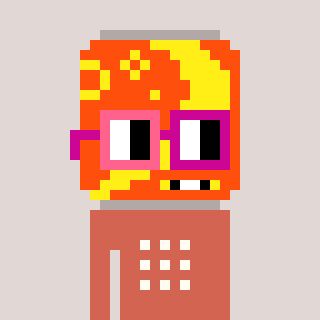
a pixel art character with square pink and red glasses, a pop-shaped head and a peachy-colored body on a warm background